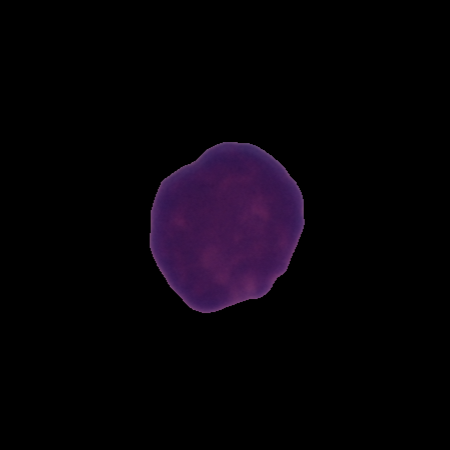
Label: healthy